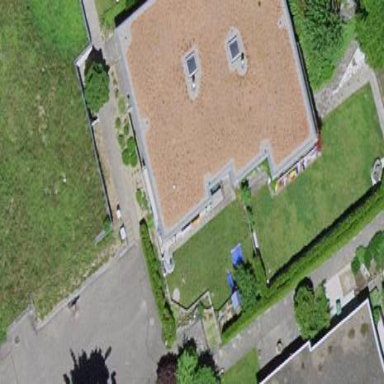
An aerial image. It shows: Residential building.